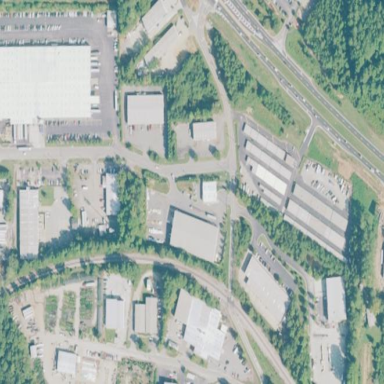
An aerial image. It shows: Industrial area.